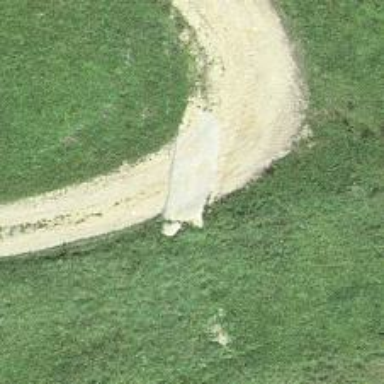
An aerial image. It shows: Track with grade2 tracktype.